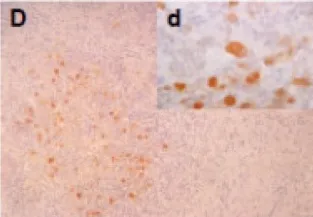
Microscopic examination at diagnosis. D) and CD15.
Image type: pathology (immunostaining)